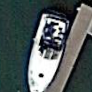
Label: Civil_yacht